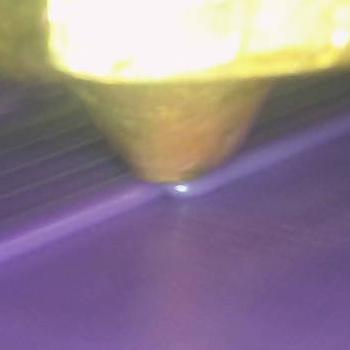
Flow rate: 144%